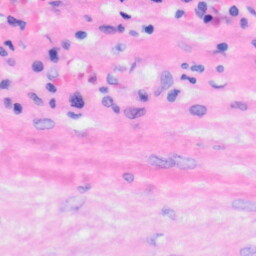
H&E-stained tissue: Liver